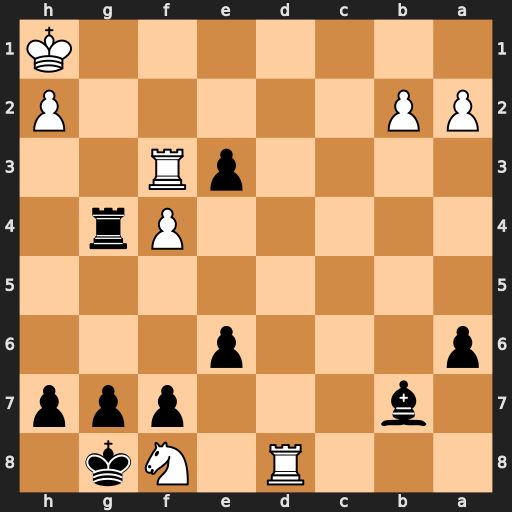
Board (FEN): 3R1Nk1/1b3ppp/p3p3/8/5Pr1/4pR2/PP5P/7K
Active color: b
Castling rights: -
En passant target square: -
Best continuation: Bxf3#